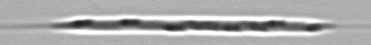
Label: Rhizosolenia